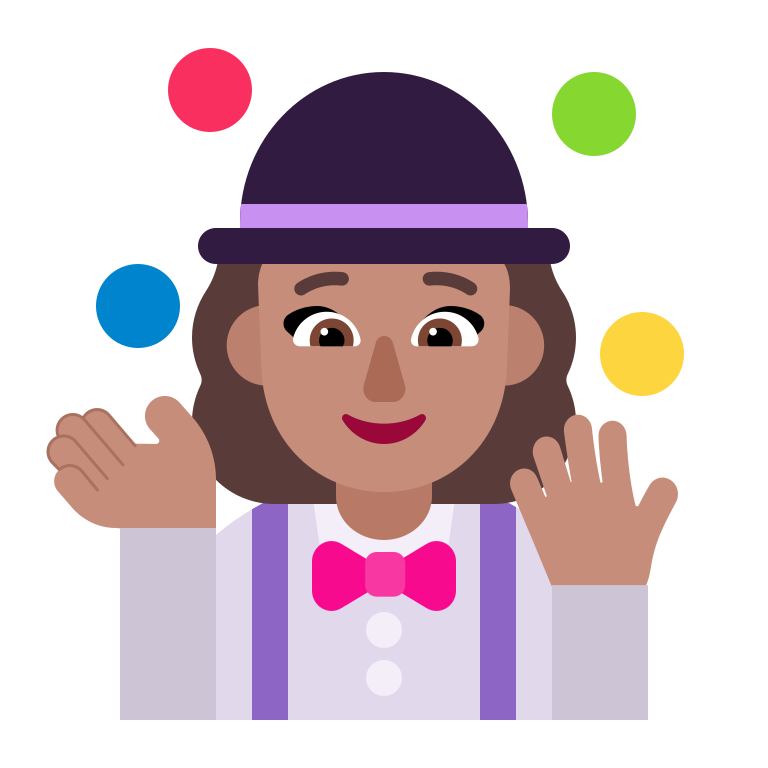
woman juggling flat